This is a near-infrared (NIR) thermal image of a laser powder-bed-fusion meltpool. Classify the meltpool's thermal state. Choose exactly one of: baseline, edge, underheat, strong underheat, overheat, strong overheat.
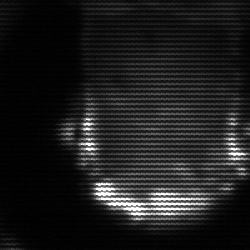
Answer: baseline